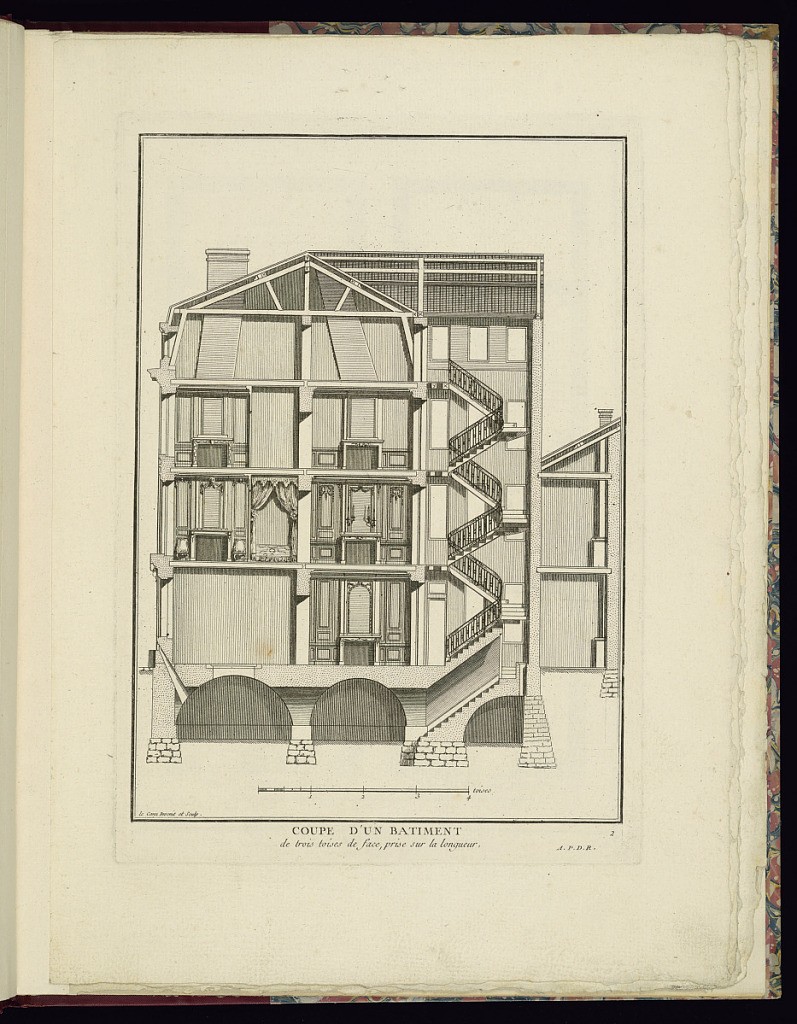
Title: Coupe d’un batiment de trois toises de face, prise sur la longueur
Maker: A. Le Canu, French, active 1746 – 1768
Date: ca. 1762
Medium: Etching and engraving on paper
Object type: Print
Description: An architectural section depicting an interior of a three-storey building with the attic and basement levels included. A smaller two-storey building is adjacent on the right side. The interior depicts a staircase, and five rooms decorated with panelling and fireplaces in each room. A scale is included below the section and the whole is framed in black. The title is lettered below along with the name of the artist and printmaker. The plate is numbered ‘2' in the lower right corner.